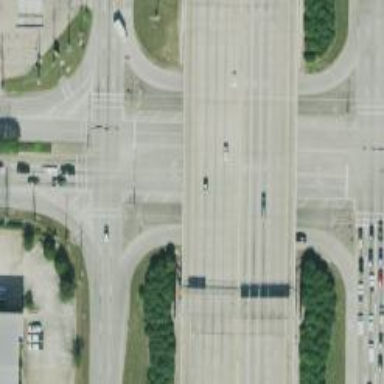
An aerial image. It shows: Frontage road that is classified as secondary link.